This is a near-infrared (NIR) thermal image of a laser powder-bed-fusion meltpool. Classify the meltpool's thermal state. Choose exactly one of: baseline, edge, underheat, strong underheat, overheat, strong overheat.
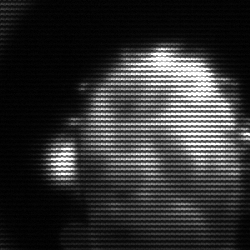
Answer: baseline